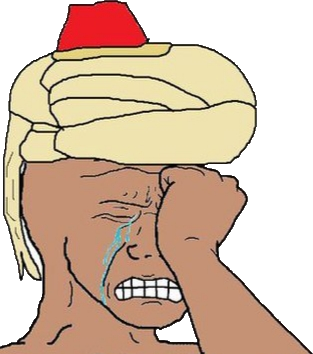
Label: 5_Crying_Wojak